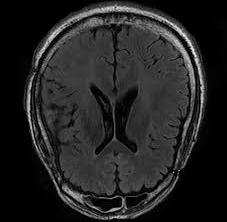
Label: notumor